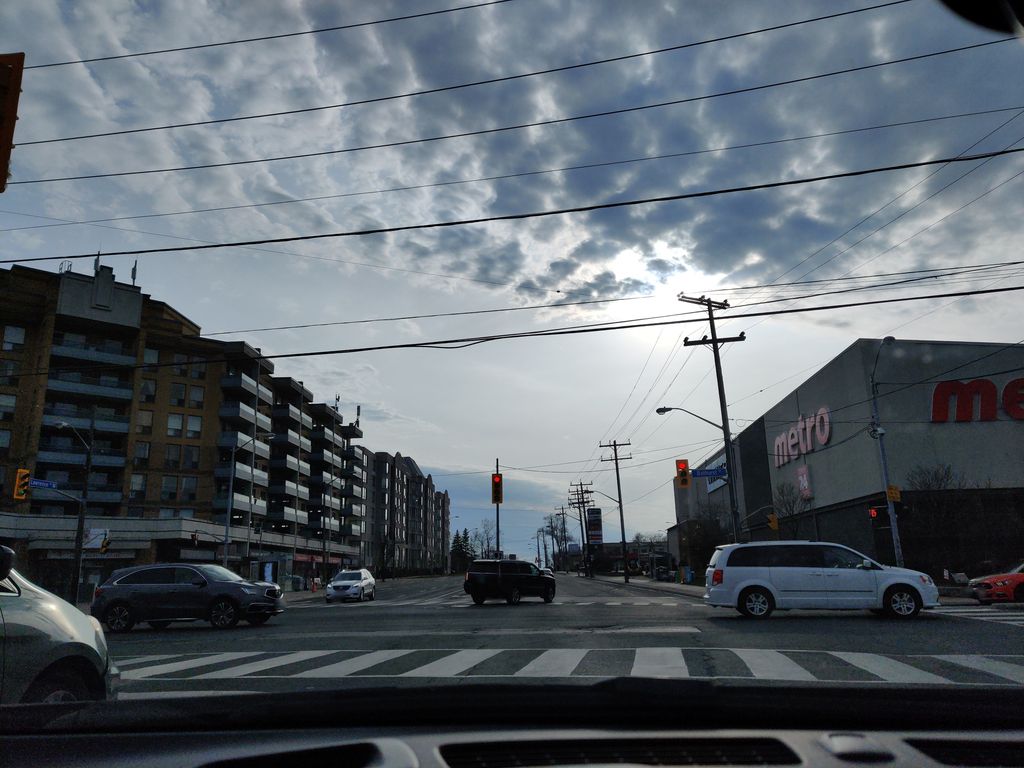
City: toronto